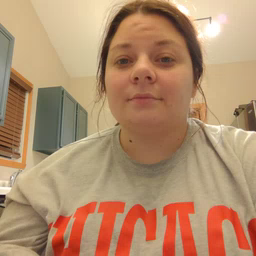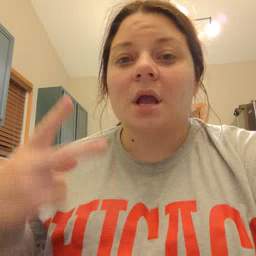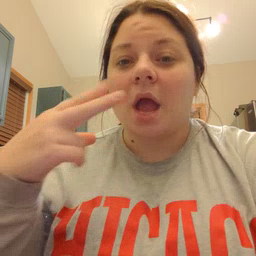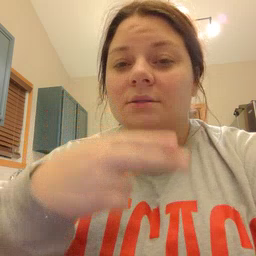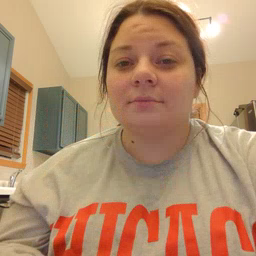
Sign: cut